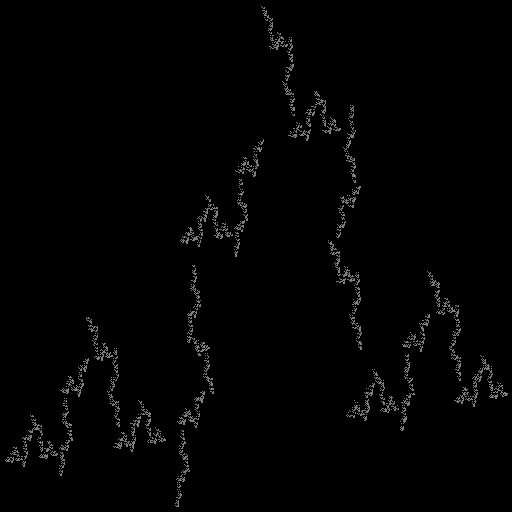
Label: koch_curve